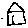
Label: house